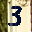
Label: 3